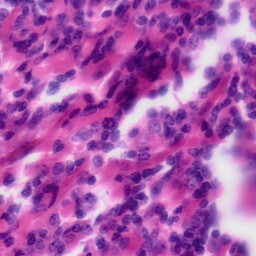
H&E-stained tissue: Tonsil